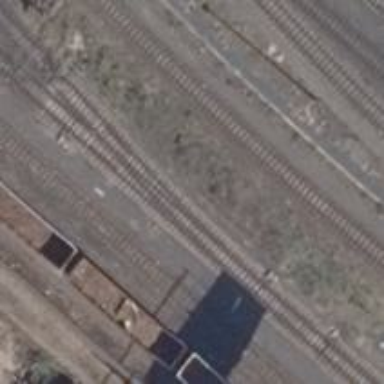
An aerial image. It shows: Railway switch.